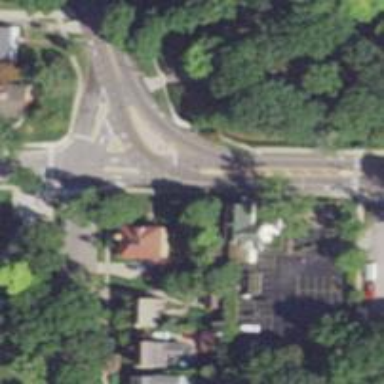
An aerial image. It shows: Secondary road with separate sidewalk.